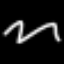
Label: squiggle